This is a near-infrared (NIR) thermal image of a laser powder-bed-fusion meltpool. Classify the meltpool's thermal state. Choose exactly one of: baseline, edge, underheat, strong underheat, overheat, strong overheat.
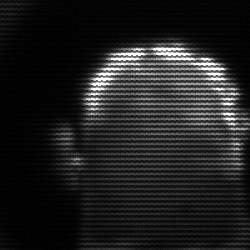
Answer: strong underheat